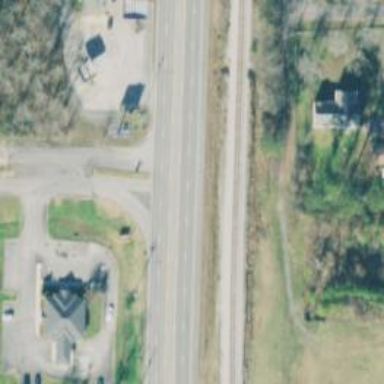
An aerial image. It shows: Primary link highway with asphalt surface.